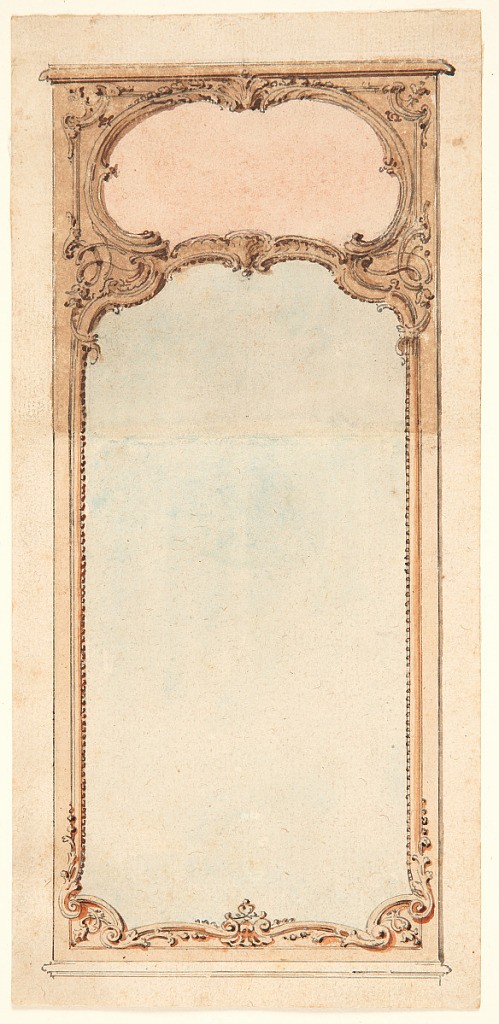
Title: Design for a Carved Mirror Frame
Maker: Gilles-Marie Oppenord, French, 1672–1742
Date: before 1742
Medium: Pen and black ink, brush and watercolors, black chalk on off-white laid paper.
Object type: Drawing
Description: Drawings of a high looking glass, a low mirror in an escutcheon. Verso: a scale